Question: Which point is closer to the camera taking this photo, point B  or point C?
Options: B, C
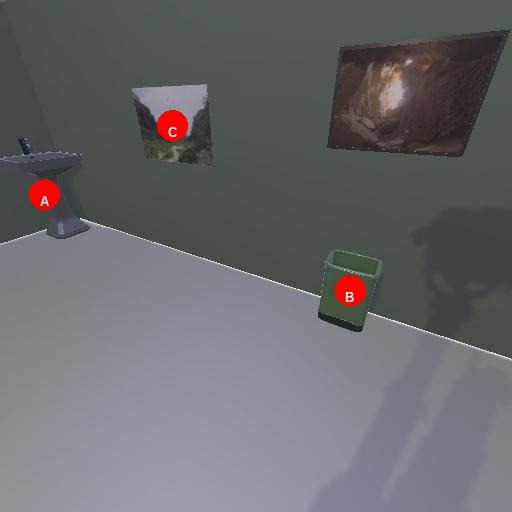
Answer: B